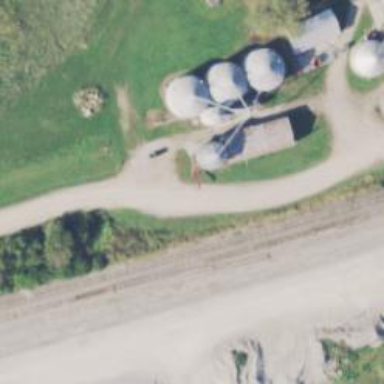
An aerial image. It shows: Silo.